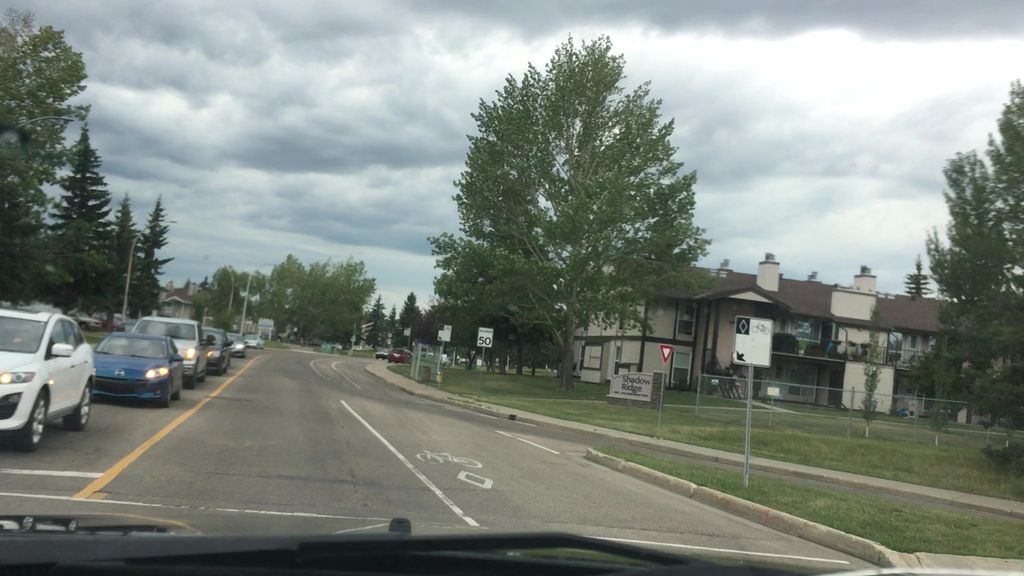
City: edmonton